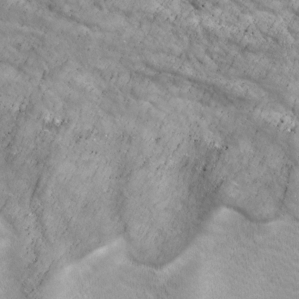
Label: non_frost